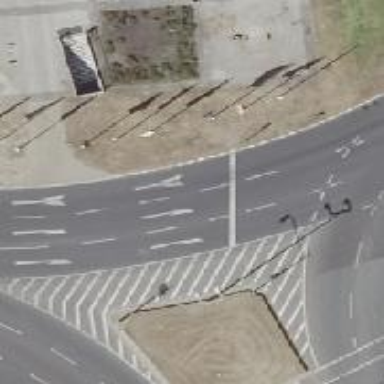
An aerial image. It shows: Primary highway with asphalt surface featuring circular junction.